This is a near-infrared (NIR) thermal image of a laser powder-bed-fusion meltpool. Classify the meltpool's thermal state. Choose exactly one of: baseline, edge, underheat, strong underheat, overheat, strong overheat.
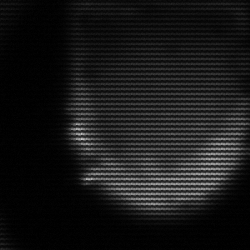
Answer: edge